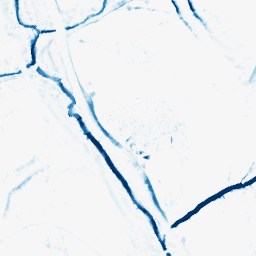
Category: morphological
Decomposition family: morphological_diamond
Decomposition parameters: operation: closing
radius: 5
Upsampling method: cubic_catmull_rom
Upsampling parameters: scale: 8
Upsampling scale: 8